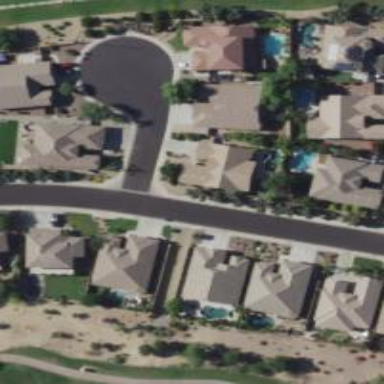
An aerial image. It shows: Asphalt road in residential area.